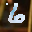
Label: 6